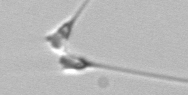
Label: Asterionellopsis_glacialis